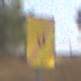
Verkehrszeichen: EndeUmleitung
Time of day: MorningAfternoon
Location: Outdoor (Nature)
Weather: PartlyCloudy
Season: NotSpecified
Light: Natural